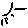
Label: sun